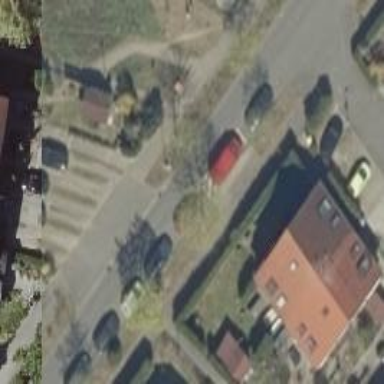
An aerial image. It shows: Sidewalk along the footway.